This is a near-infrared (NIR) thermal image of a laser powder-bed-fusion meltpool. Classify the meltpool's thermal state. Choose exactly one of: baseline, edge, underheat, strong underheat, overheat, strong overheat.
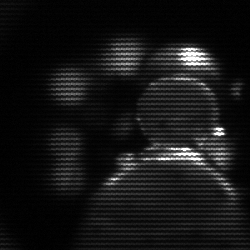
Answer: baseline